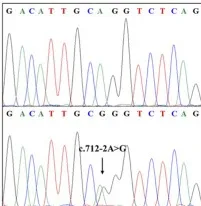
Clinical data of the family with HSP. (I) Sanger sequencing showed the c.712-2A>G variant in the WASHC5 gene (left) and the characterization of the anomalous splicing induced by the c.712-2A>G variant (right).
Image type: chart (chart)